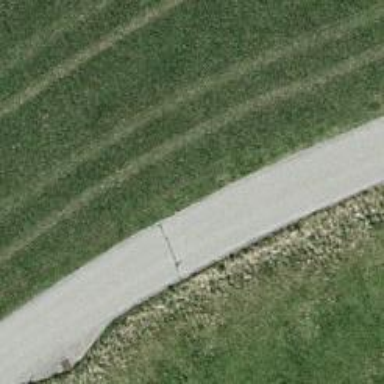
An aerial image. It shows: Unclassified road with grade 1 track type.